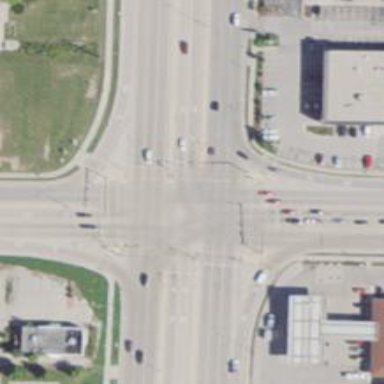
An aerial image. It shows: Uncontrolled road crossing.